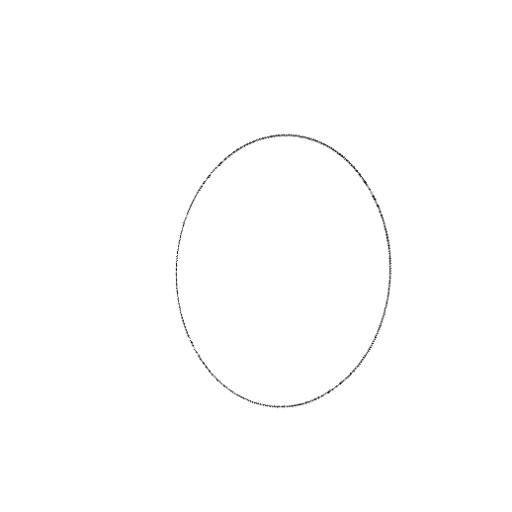
Crossing number: 0